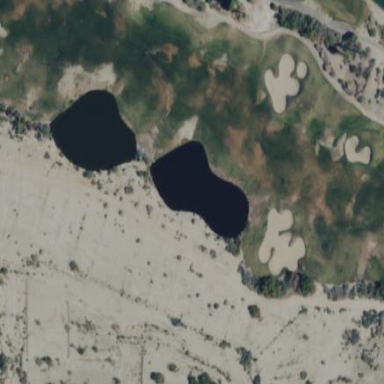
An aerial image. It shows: Scenic view of water hazard on golf course. The natural water feature adds beauty to the landscape.